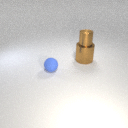
small brown metal cylinder above large brown metal cylinder